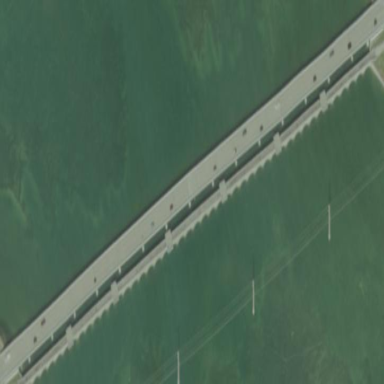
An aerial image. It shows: Man-made bridge.